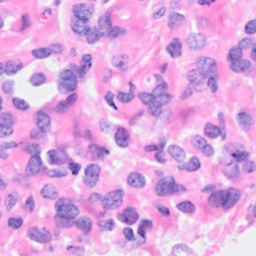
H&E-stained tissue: Breast